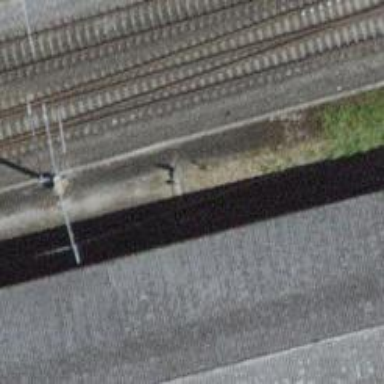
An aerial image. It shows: Railway switch.